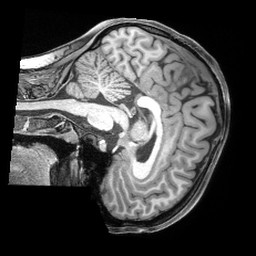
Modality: T1w
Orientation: sagittal
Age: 26
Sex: female
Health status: healthy
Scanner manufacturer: siemens
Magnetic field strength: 3 T
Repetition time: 2.4 s
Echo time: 0.00194 s